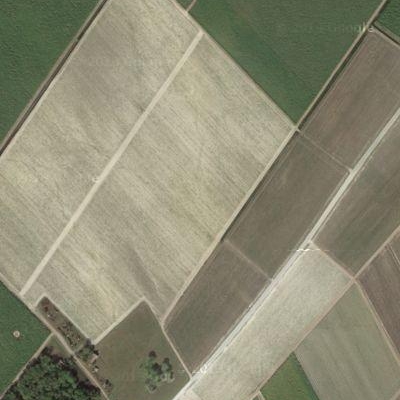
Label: bField